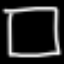
Label: square